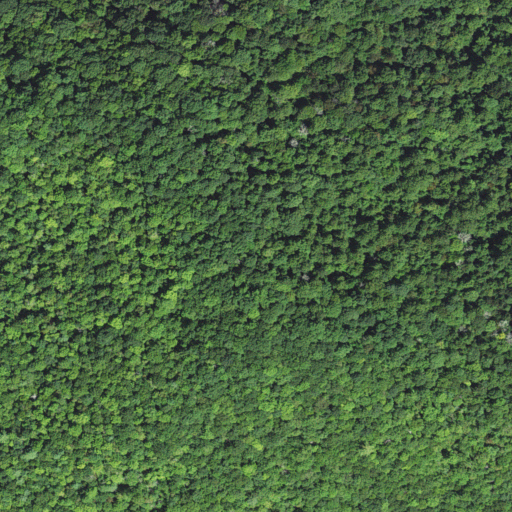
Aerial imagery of mountain in North Carolina named Beech Cove Knob containing deciduous forest, mixed forest, and evergreen forest